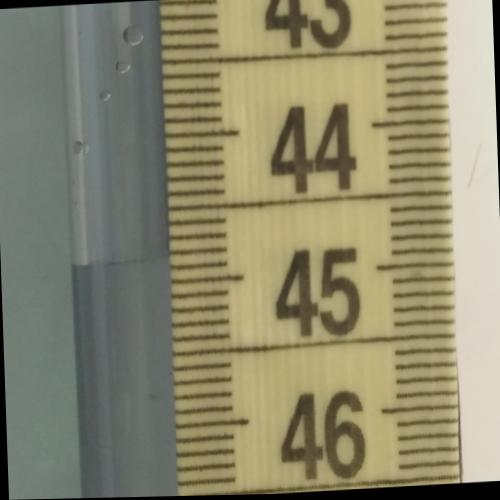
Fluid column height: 44.8 cm